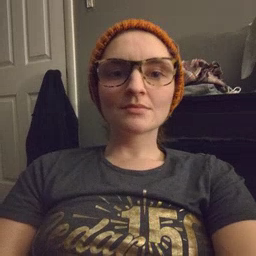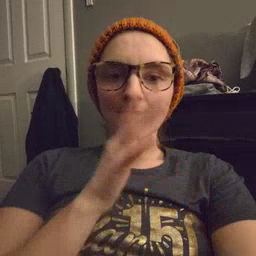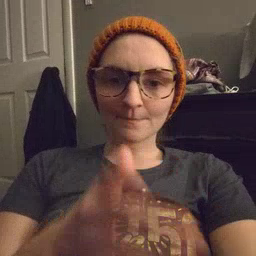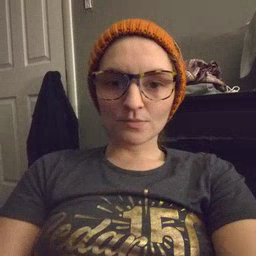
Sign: grandma